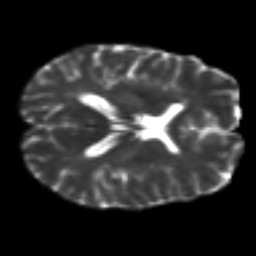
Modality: T2w
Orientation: axial
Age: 46
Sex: female
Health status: ill
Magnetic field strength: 3 T
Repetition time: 9 s
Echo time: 0.093 s